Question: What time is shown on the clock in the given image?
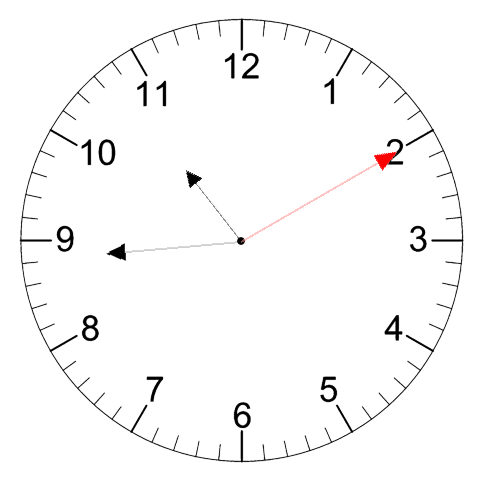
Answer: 10:44:10